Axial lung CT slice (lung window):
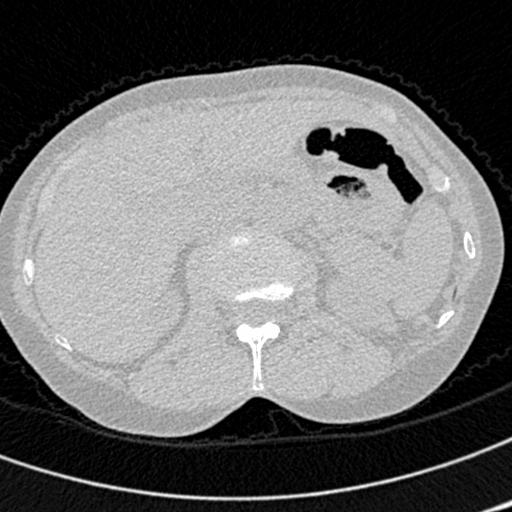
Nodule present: no